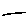
Label: line